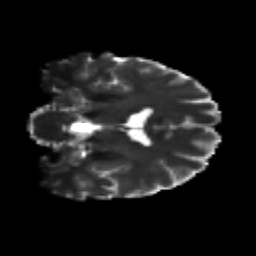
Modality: T2w
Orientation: coronal
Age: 29
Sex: male
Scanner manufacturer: siemens
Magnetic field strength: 3 T
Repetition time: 3.5 s
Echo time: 0.125 s